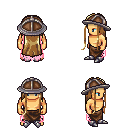
a pixel art fantasy rpg character, male body template, human, tanned skin, pink tattered cape, robe skirt, blonde extra-long hairstyle, chain helm, metal boots, four views (front, back, left, right), 2x2 character sprite sheet, small pixel art, hard edges, no anti-aliasing